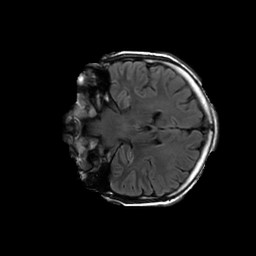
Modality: FLAIR
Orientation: coronal
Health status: ill
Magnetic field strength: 3 T